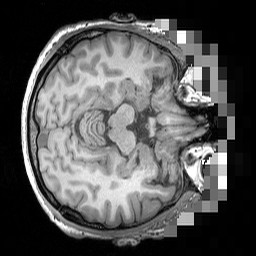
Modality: T1w
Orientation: axial
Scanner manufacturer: siemens
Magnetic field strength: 3 T
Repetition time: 1.5 s
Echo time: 0.00291 s